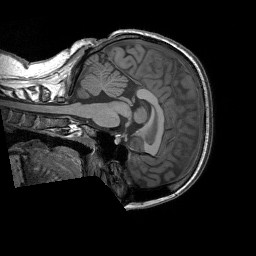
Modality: T1w
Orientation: sagittal
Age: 26
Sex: female
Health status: healthy
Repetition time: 1.9 s
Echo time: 0.00252 s